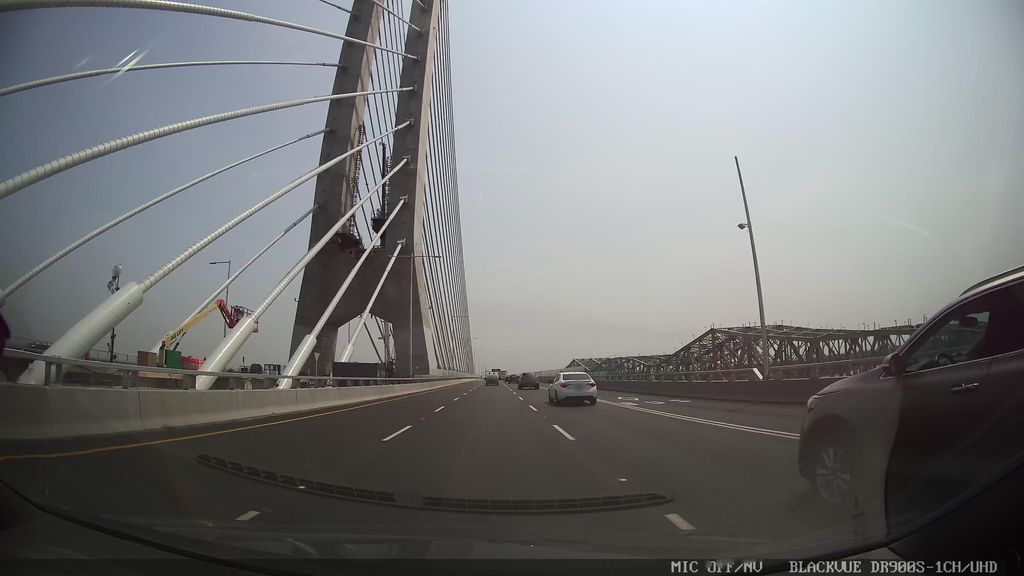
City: montreal